Question: we have following command for analyse Iris data
'''
load fisheriris
gscatter(meas(:,1), meas(:,2), species,'rgb'); hold on
gscatter(meas(:,3), meas(:,4), species,'rgb');hold on
xlabel('Sepal length');
ylabel('Sepal width');
[pc,score,latent,tsquare] = princomp(meas);
pc,latent
cumsum(latent)./sum(latent)
'''
and we get result
'''
pc =
0.3614 0.6566 -0.5820 0.3155
-0.0845 0.7302 0.5979 -0.3197
0.8567 -0.1734 0.0762 -0.4798
0.3583 -0.0755 0.5458 0.7537
latent =
4.2282
0.2427
0.0782
0.0238
ans =
0.9246
0.9777
0.9948
1.0000
'''
and we have also figure

our task is
Please, display by plotting the projections of the data in the plan of the first two principal components with respect to the three colors of the three classes.
we can call first two component by
'''
x=pc(:,1);
y=pc(:,2);
'''
but what about plotting?please help me
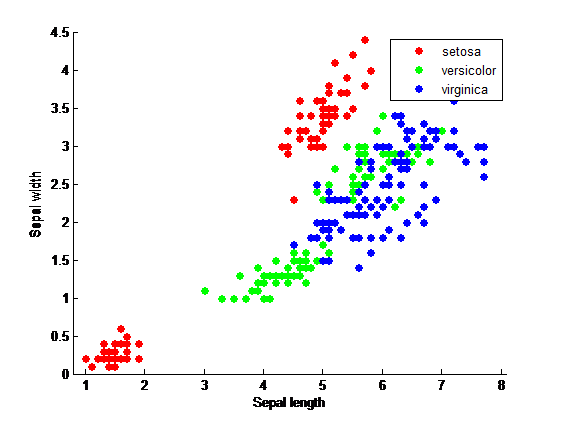
Answer: The projected data onto the principle components is returned in the 'score' variable, so the plot is simply:
'''
gscatter(score(:,1), score(:,2), species, [], [], [], 'on', 'PC1', 'PC2')
title('Projected Iris data'), grid on
'''
of course you could <URL> using either 'EIG' or 'SVD':
'''
X = meas;
X = bsxfun(@minus, X, mean(X)); % zero-centered data
[~,S,V] = svd(X,0); % singular value decomposition
[S,ord] = sort(diag(S), 'descend');
pc = V(:,ord); % principle components
latent = S.^2 ./ (size(X,1)-1) % variance explained
score = X*pc; % projected data
'''